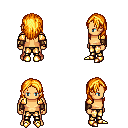
a pixel art fantasy rpg character, male body template, human, tanned skin, gold arm armor, gold greaves, light blonde long hairstyle, leather bracers, gold boots, four views (front, back, left, right), 2x2 character sprite sheet, small pixel art, hard edges, no anti-aliasing